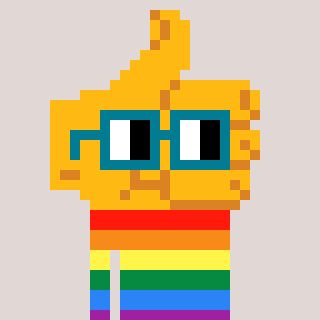
a pixel art character with square dark green glasses, a thumbsup-shaped head and a grayscale-colored body on a warm background